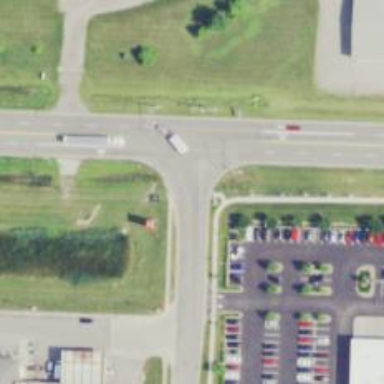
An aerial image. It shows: Asphalt footway crossing.